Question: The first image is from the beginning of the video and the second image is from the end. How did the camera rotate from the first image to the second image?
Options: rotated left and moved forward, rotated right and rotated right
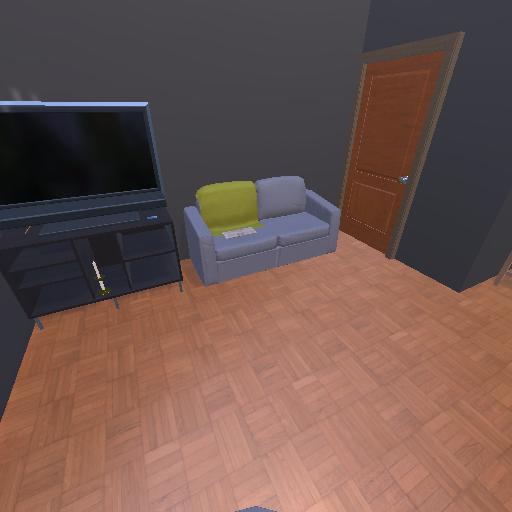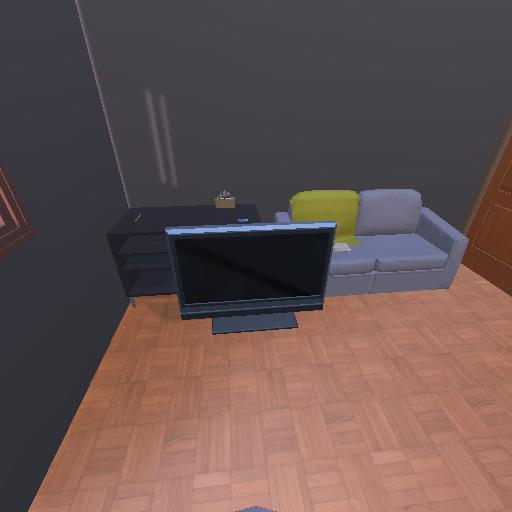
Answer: rotated left and moved forward